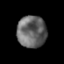
Tissue: prostate
Cell type: T cells
Senescence score: 0.3553
Nuclear area (px): 910
Mean DAPI intensity: 102.645